Aerial crown-view tile of a tropical tree (Barro Colorado Island, Panama), acquired 20250317:
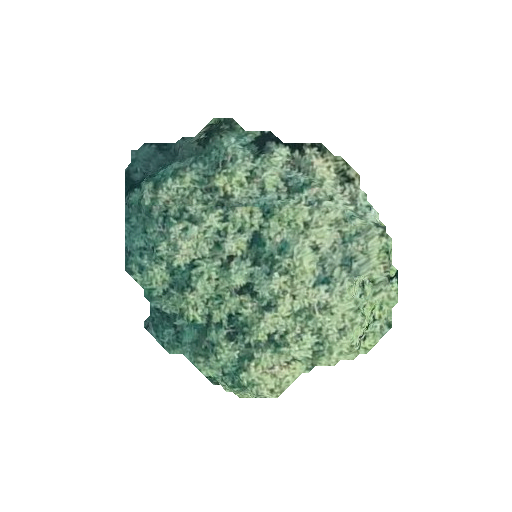
Species: Guarea guidonia
GBIF accepted scientific name: Guarea guidonia
Crown area: 83.549 m²